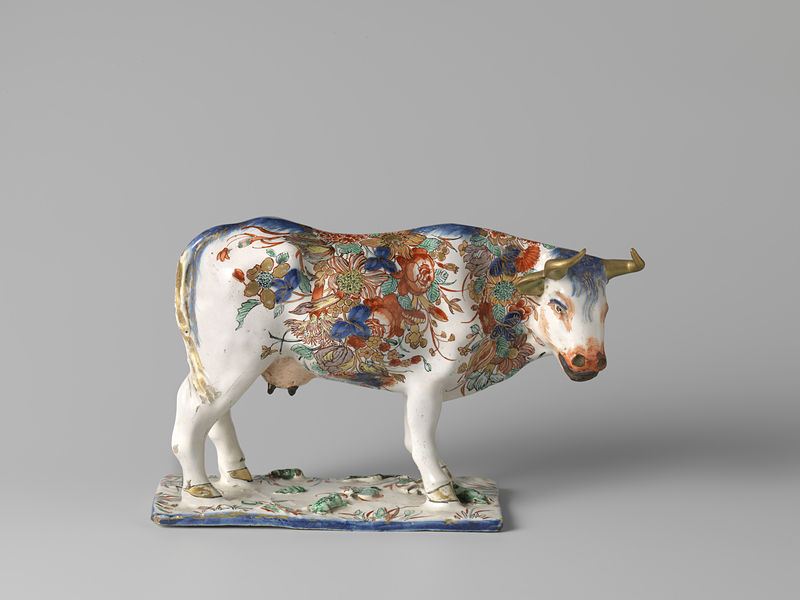
Titel: Koe van faïence
Standort: Amsterdam
Institution: Rijksmuseum
Schlagwörter: blau, blätter, kopf, schatten, weiß, grün, blumen, bunt, mund, orange, rücken, blüten, rose, rosen, rot, tier, wiese, augen, sockel, horn, figur, gold, ohren, keramik, skulptur, huf, hufe, schwanz, farbe, kuh, dekoration, floral, plastik, bemalt, gefäß, untergrund, blumenmuster, porzellan, deko, fuck, china, schnauze, maul, euter, hörner, zitzen, meissen, porzelan, stier, gemütlich, florales muster, stature, 1912, goldene hörner, wohlwollen, oangst